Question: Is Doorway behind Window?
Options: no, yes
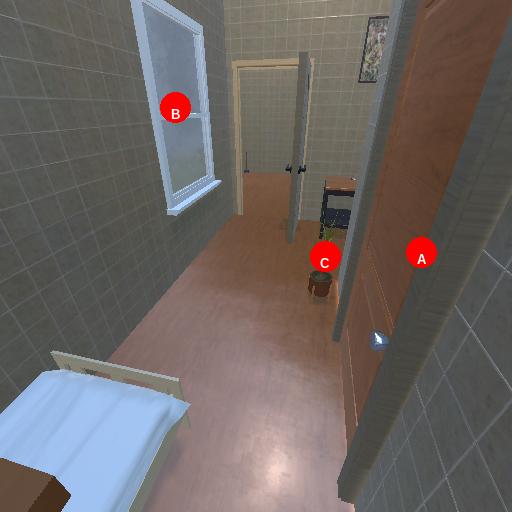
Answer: no